Question: What is the value of the measurement in the image?
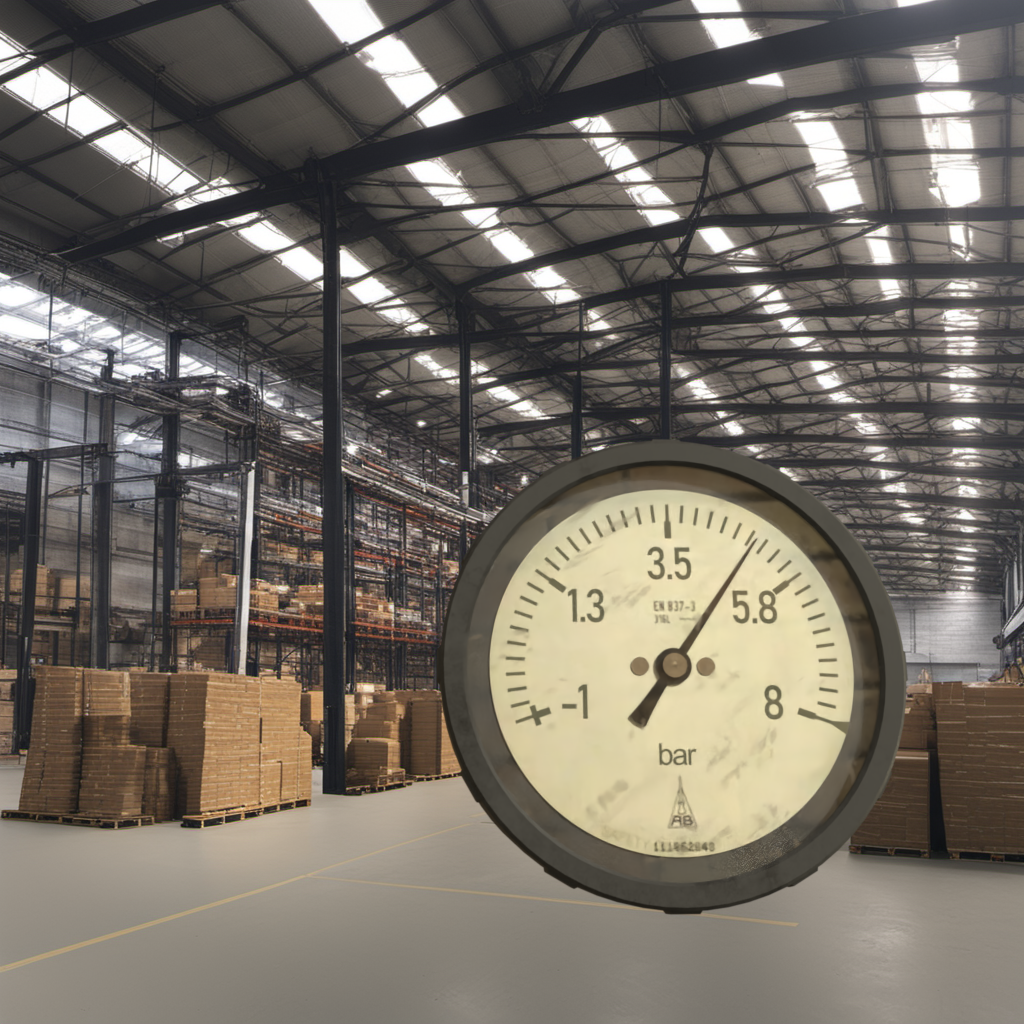
Answer: The result is 4.91
Question: What is the reading range of the measurement in the image?
Answer: The range is from -1 to 8
Question: What is the minimum and maximum reading range of the measurement in the image?
Answer: The minimum value is -1 and the maximum value is 8